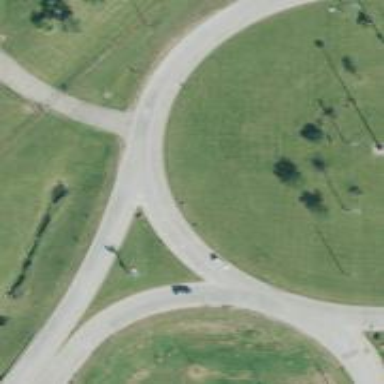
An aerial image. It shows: Primary highway leading to circular junction.